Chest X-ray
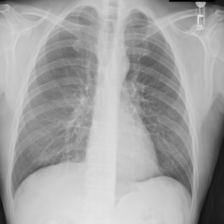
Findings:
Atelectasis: negative
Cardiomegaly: negative
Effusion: negative
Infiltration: negative
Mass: negative
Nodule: negative
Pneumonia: negative
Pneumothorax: negative
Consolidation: negative
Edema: negative
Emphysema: negative
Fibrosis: negative
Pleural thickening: negative
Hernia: negative